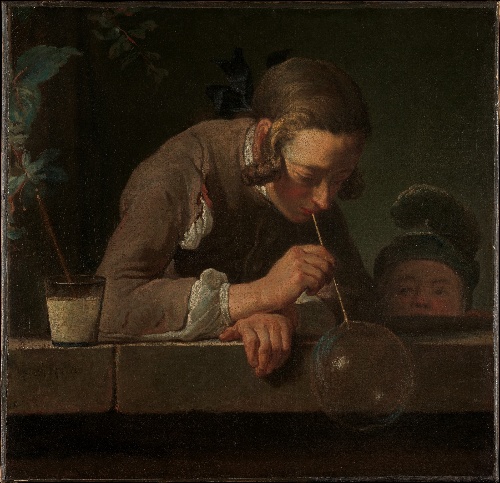
Title: Soap Bubbles
Artist: Jean Siméon Chardin
Artist bio: French, Paris 1699–1779 Paris
Date: ca. 1733–34
Object type: Painting
Classification: Paintings
Medium: Oil on canvas
Dimensions: 24 x 24 7/8 in. (61 x 63.2 cm)
Department: European Paintings
Credit line: Wentworth Fund, 1949
Accession year: 1949
Repository: Metropolitan Museum of Art, New York, NY
Tags: Boys|Men|Bubbles